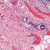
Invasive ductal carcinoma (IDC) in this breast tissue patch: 0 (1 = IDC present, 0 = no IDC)